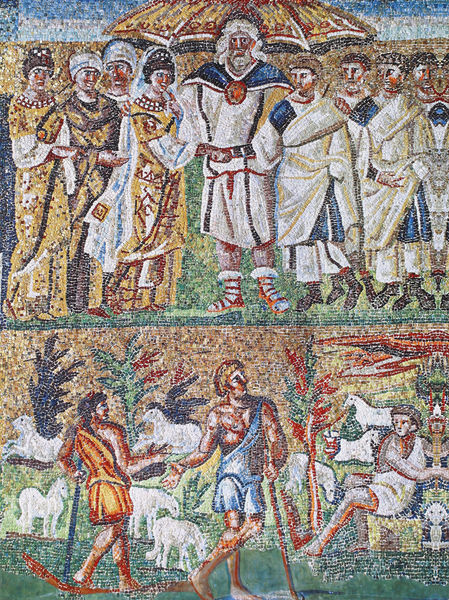
Titel: Mosaiken des Langhauses von Santa Maria Maggiore
Standort: Rom, S. Maria Maggiore (EU - I - Latium)
Schlagwörter: blau, weiß, menschen, männer, gürtel, schirm, bart, gewänder, personen, pferde, zwei, schichten, soldaten, greis, gefahr, herrscher, mosaik, frieden, schimmel, schafe, hirte, schutz, sicherheit, handschlag